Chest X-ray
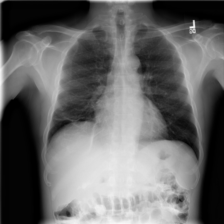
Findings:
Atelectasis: negative
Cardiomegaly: negative
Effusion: positive
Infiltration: negative
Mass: negative
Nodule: negative
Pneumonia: negative
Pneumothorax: negative
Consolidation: negative
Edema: negative
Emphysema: negative
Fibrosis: negative
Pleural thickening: negative
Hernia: negative